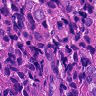
Metastatic tissue present: yes